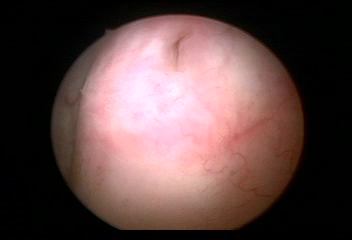
Modality: WLC
Class: Anatomical landmarks
Subclass: UreteralOrifice
Bladder cancer association: No
Annotated structures: Left ureteral orifice